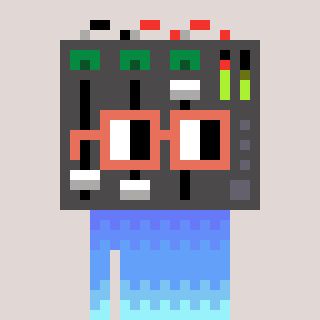
a pixel art character with square orange glasses, a mixer-shaped head and a grayscale-colored body on a warm background